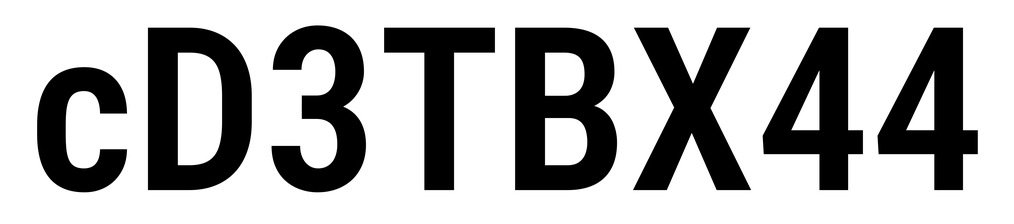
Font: Roboto_Condensed_SemiBold